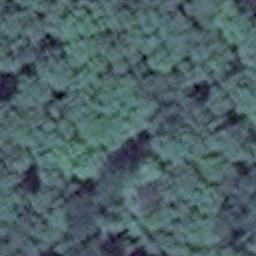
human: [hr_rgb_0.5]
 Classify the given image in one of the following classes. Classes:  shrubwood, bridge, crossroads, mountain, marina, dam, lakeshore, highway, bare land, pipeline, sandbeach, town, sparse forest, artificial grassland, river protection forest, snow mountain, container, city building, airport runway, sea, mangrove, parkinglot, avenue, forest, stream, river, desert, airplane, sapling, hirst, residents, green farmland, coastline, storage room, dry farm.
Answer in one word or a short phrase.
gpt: forest